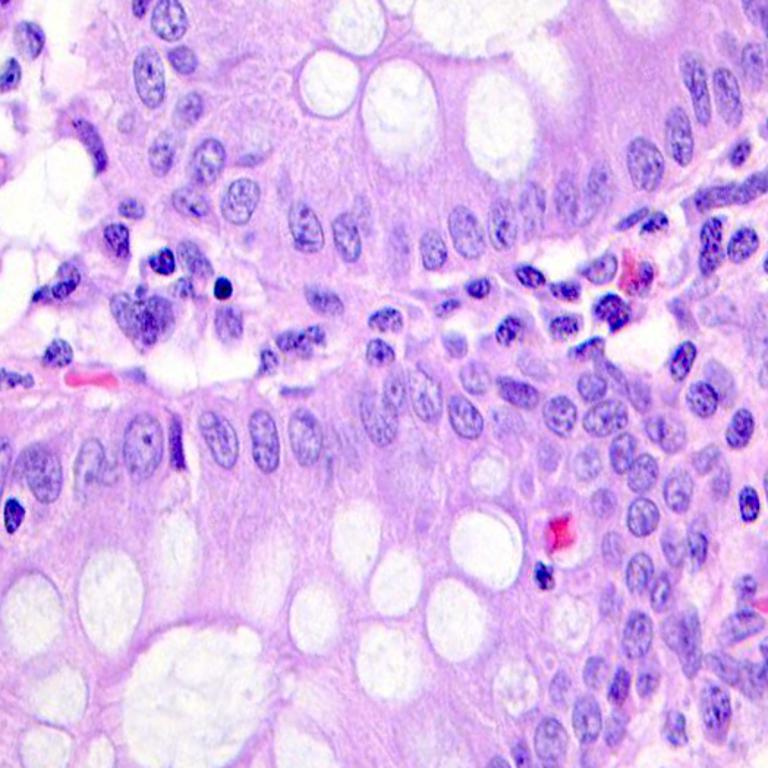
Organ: colon
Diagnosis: benign